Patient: sex F, age 38
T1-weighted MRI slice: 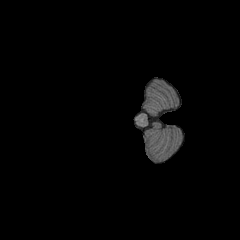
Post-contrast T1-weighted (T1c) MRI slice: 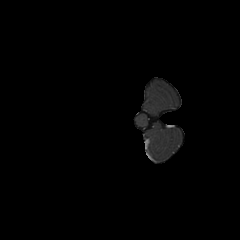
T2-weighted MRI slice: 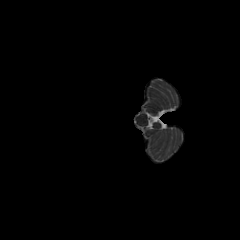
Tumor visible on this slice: no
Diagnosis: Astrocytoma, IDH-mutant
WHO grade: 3